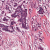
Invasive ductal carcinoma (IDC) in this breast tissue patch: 1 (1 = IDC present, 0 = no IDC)